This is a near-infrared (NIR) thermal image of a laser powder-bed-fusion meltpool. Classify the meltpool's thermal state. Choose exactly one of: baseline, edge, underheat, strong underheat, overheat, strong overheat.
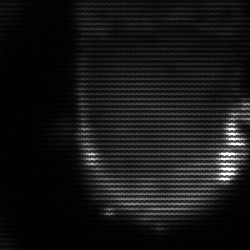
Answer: baseline